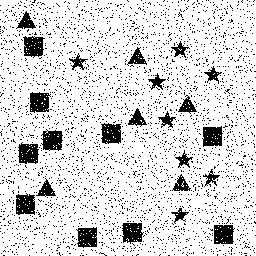
Squares: 10
Triangles: 6
Stars: 8
Total shapes: 24